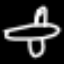
Label: airplane